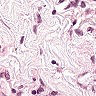
Metastatic tissue present: no